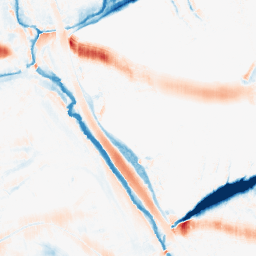
Category: morphological
Decomposition family: morphological_ellipse
Decomposition parameters: operation: average
width: 30
height: 10
Upsampling method: regularized
Upsampling parameters: scale: 2
lambda_reg: 0.001
Upsampling scale: 2